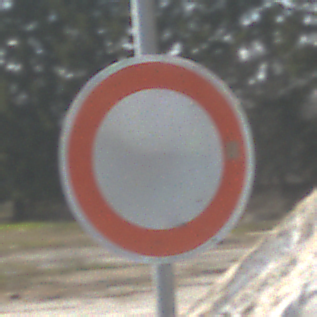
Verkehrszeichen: VerbotFahrzeugeAllerArt
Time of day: Midday
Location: Outdoor (Suburban)
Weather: PartlyCloudy
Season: NotSpecified
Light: Natural